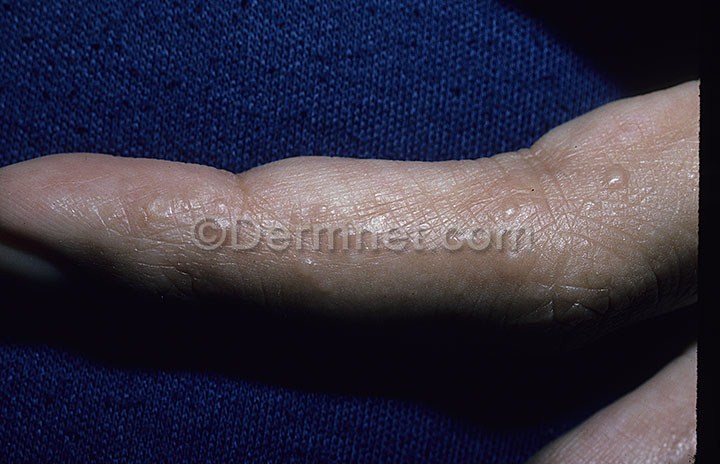
Disease: Tinea Ringworm Candidiasis and other Fungal Infections